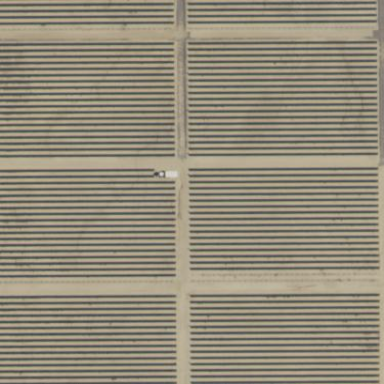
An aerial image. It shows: Solar power generator using photovoltaic panels.